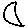
Label: moon